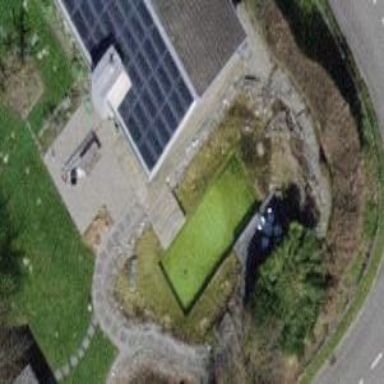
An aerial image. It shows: Swimming pool located in leisure land.